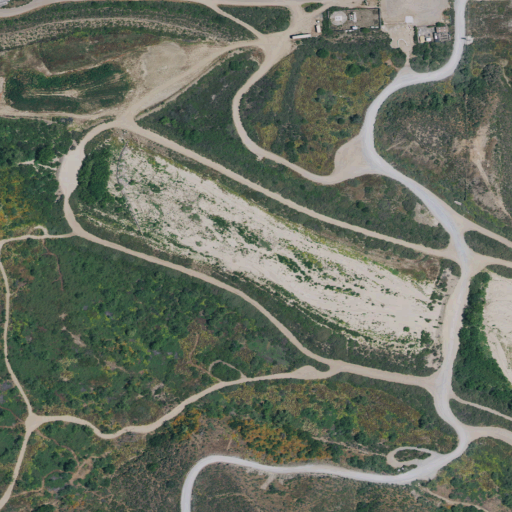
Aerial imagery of valley in California named Goat Canyon containing low intensity development, open development, shrub, herbaceous wetlands, medium intensity development, grassland, pasture, and woody wetlands